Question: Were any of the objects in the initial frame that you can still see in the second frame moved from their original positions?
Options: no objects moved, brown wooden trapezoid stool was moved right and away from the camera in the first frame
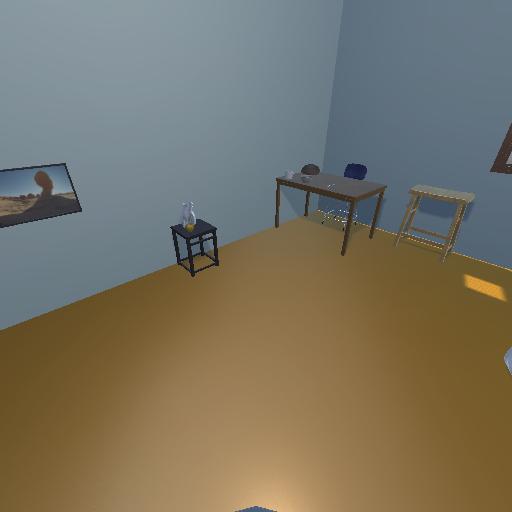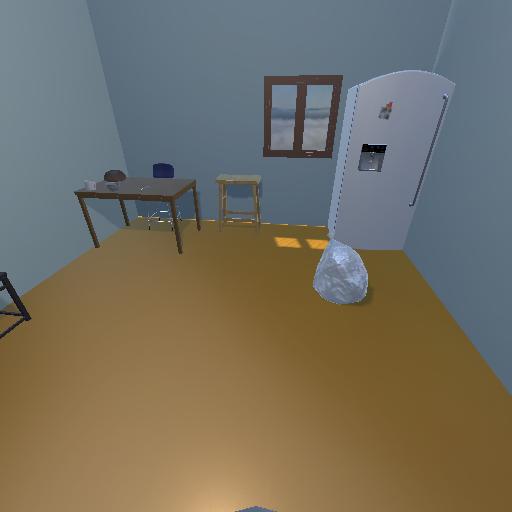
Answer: no objects moved